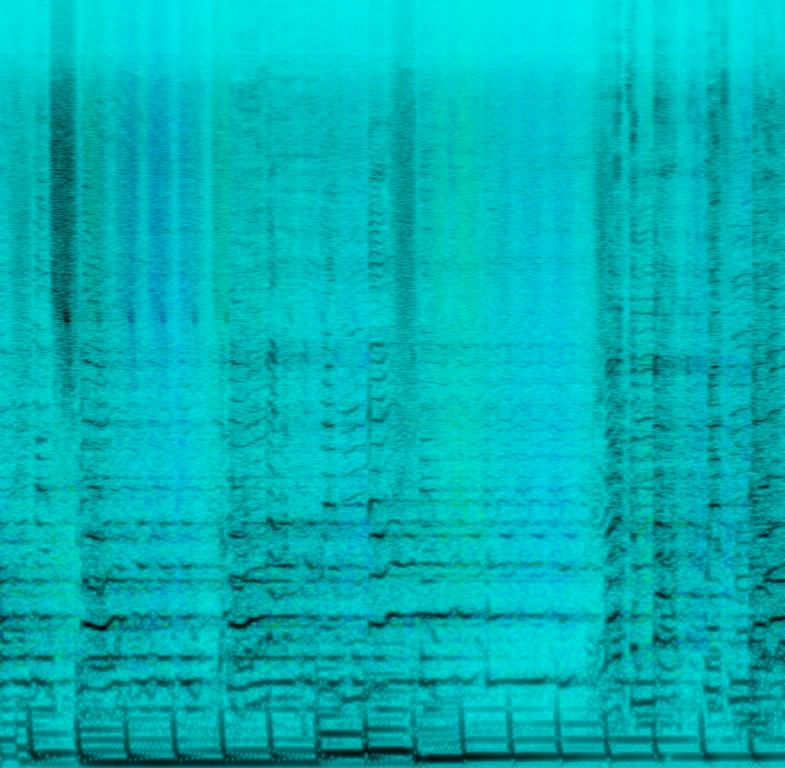
The Electro song features a harmonizing passionate male vocals, with widely spread and dynamic echo effect on it, singing over groovy bass, groovy piano chords, synth keys and filtered "4 on the floor" kick pattern. It sounds exciting, easygoing and addictive - like something you would hear in a DJ set as a warm up.